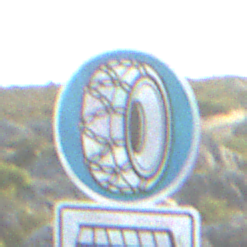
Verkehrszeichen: SchneekettenVorgeschrieben
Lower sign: HinweisDurchSinnbild13
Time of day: SunriseSunset
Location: Outdoor (Nature)
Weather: PartlyCloudy
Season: NotSpecified
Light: Natural